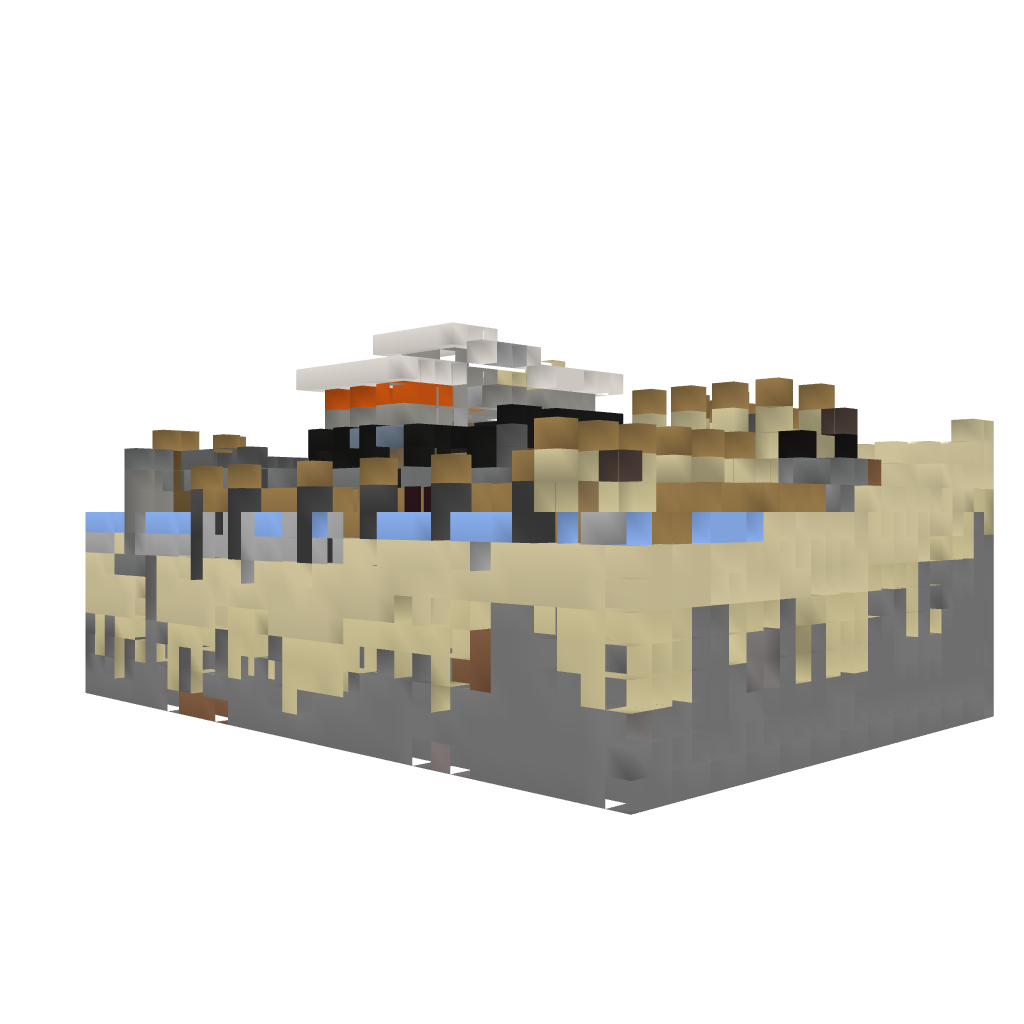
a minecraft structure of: small beach house